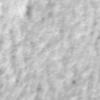
Label: no_change